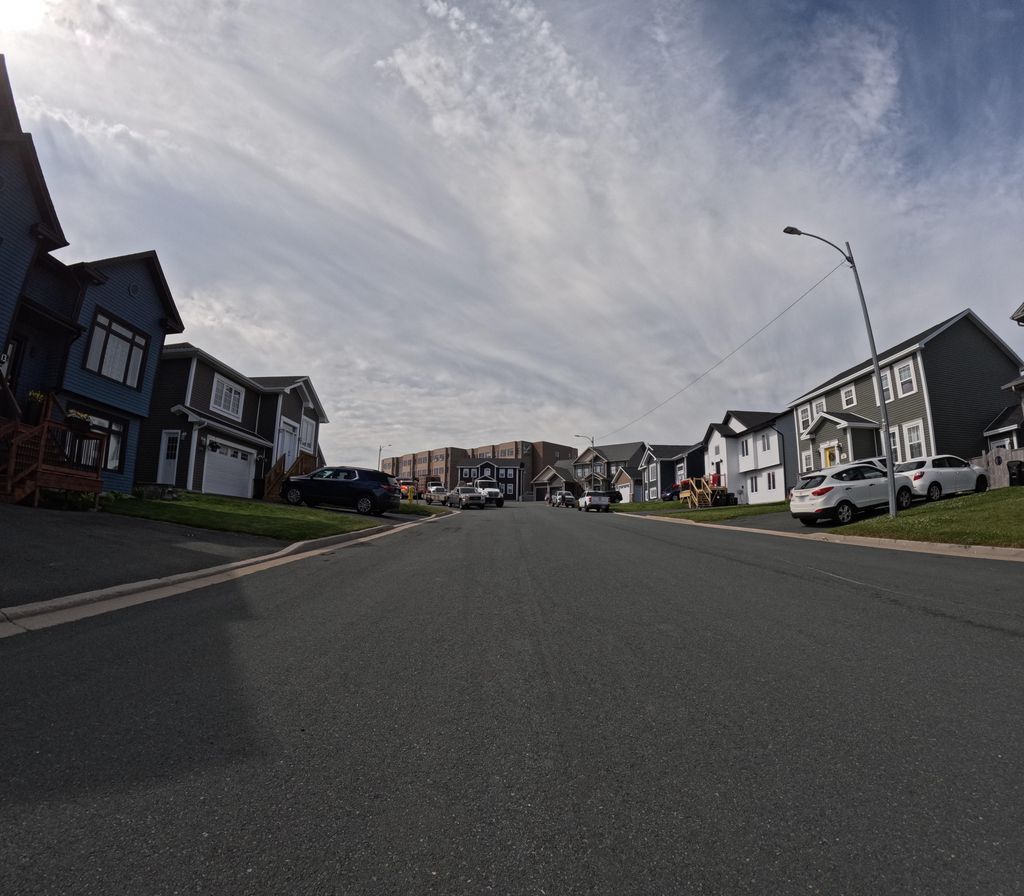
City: st_johns